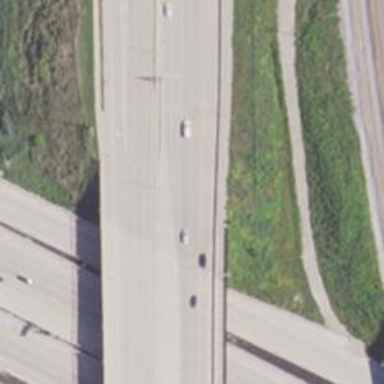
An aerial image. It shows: Primary highway bridge with dual carriageway.